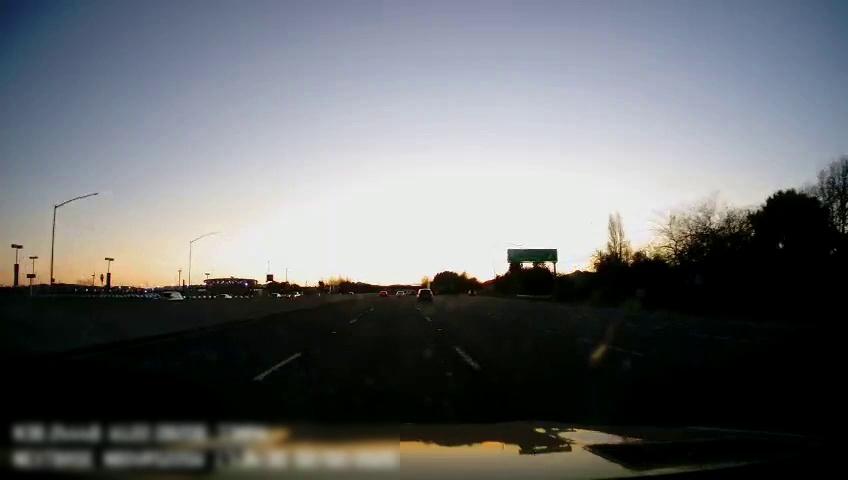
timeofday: Day
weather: Sunny
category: Drivable Space
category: Vehicles | Truck
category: Vehicles | SUV
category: Vehicles | SUV
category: Vehicles | Car
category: Vehicles | Car
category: Vehicles | Truck
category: Lanes | Current Lane
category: Lanes | Alternate Lane
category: Lanes | Alternate Lane
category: Lanes | Current Lane
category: Lanes | Alternate Lane
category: Lanes | Alternate Lane
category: Traffic | Signs